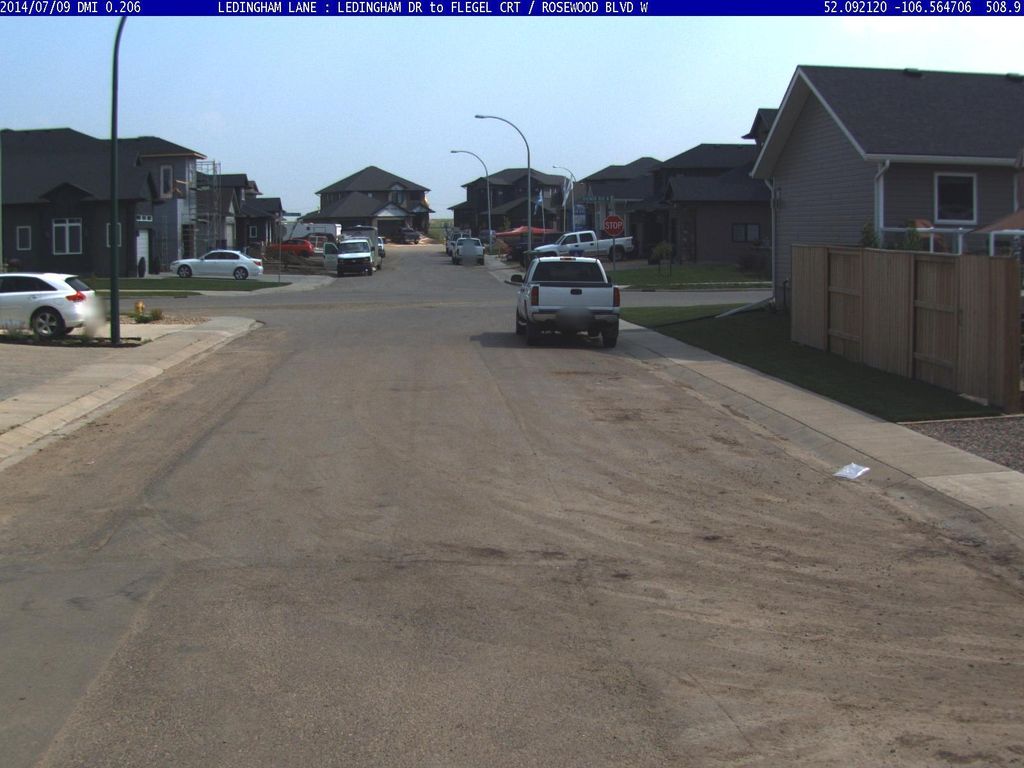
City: saskatoon